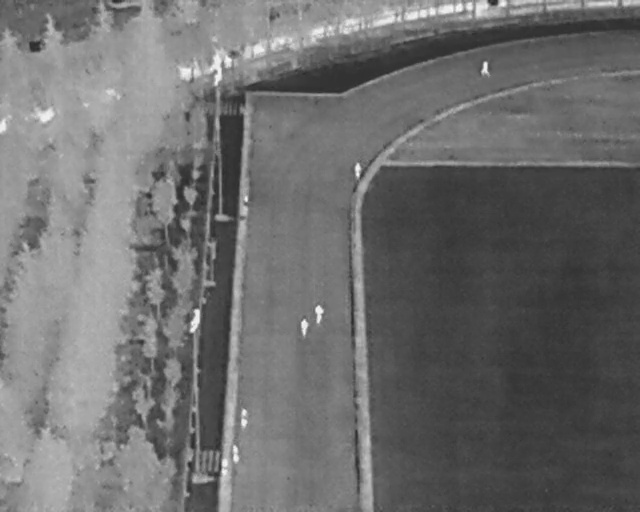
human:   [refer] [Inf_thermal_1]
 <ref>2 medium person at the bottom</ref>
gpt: <box>[[36, 80, 39, 82, 2], [35, 87, 38, 89, 2]]</box>

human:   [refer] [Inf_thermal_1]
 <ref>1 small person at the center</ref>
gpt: <box>[[37, 38, 39, 40, 2]]</box>

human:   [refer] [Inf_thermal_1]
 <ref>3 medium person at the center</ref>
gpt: <box>[[54, 32, 57, 33, 2], [48, 60, 51, 62, 2], [45, 62, 49, 64, 2]]</box>